Question: When I click on a row within a 'TableView' the row will be highlighted blue. How is it possible to disable this feature?
I've already tried to set the background to white, but the problem is that the row-color isn't white in every row.
Does anybody know what to do?
best regards
EDIT:
In the image below you see the blue color of the second row. This highlighting should be removed.

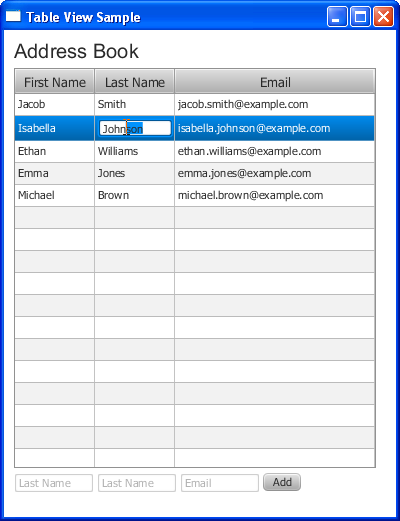
Answer: If you really want to do this (I agree with @kleopatra in the comments that it would make life difficult for the user) you can revert the colors for selected rows with an external css file:
'''
.table-row-cell:filled:selected {
-fx-background: -fx-control-inner-background ;
-fx-background-color: -fx-table-cell-border-color, -fx-background ;
-fx-background-insets: 0, 0 0 1 0 ;
-fx-table-cell-border-color: derive(-fx-color, 5%);
}
.table-row-cell:odd:filled:selected {
-fx-background: -fx-control-inner-background-alt ;
}
'''